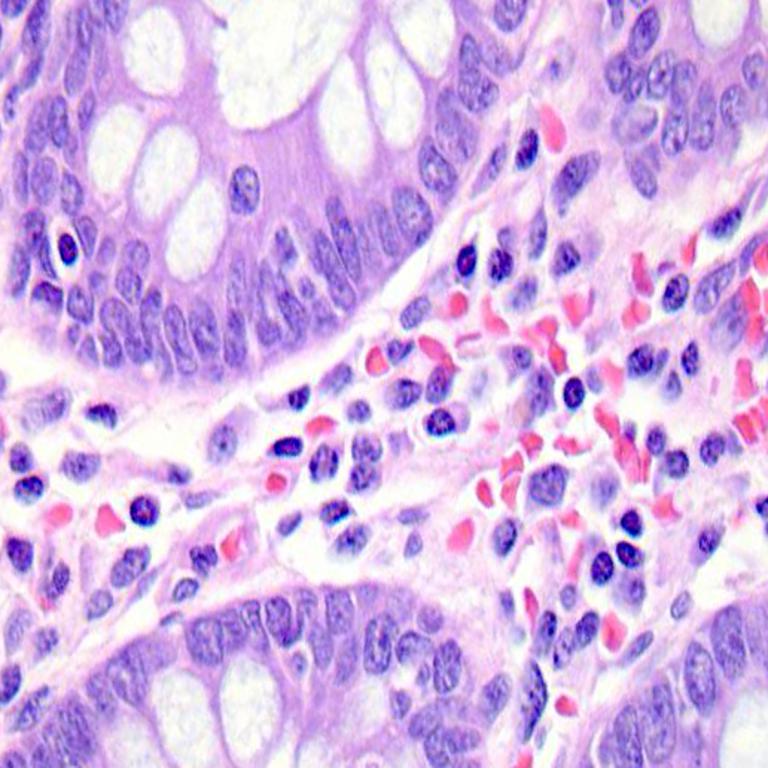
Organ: colon
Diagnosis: benign